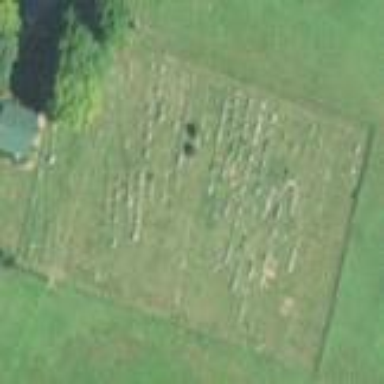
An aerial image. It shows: Cemetery.